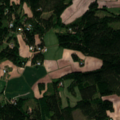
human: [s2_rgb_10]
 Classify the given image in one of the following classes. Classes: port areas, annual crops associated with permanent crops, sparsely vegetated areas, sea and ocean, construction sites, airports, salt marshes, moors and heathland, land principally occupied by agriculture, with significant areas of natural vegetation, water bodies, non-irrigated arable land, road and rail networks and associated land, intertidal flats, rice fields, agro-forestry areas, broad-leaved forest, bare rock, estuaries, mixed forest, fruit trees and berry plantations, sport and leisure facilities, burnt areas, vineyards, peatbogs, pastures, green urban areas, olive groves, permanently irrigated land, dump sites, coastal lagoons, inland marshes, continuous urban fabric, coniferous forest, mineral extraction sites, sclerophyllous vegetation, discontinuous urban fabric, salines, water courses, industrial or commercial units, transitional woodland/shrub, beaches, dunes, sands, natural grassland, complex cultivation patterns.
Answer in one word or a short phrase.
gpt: land principally occupied by agriculture, with significant areas of natural vegetation, coniferous forest, mixed forest